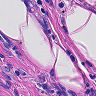
Metastatic tissue present: no